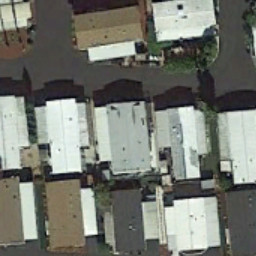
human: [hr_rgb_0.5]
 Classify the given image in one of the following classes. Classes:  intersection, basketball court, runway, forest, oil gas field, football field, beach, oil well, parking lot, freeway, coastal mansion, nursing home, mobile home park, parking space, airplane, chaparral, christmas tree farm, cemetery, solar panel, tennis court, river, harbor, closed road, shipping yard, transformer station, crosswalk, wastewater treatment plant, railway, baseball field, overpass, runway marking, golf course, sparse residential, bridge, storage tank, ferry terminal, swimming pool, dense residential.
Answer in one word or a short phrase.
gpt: mobile home park